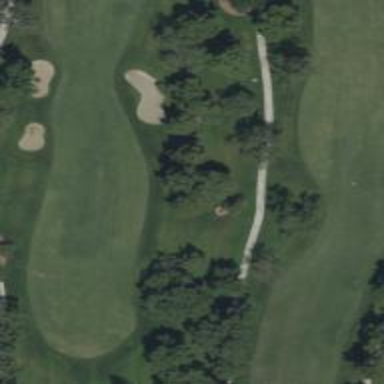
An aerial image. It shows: Pathway for golfing.